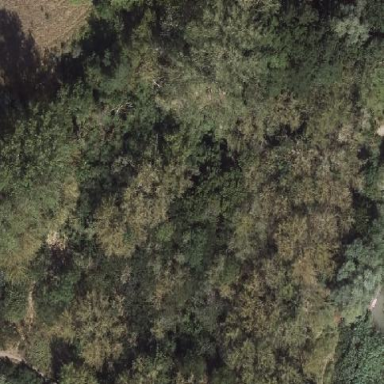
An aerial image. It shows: Mixed leaf-type forest area.